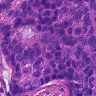
Metastatic tissue present: yes